Question: Allright stackxicans, how can I keep a div fixed in one direction only and move it with the scroll in the other direction in ?
Yes, on desktop browsers, it's quite easy using javascript. But have you ever tried to do that on iPad ..check <URL>:
- -
I always end up in unclean, laggy or ugly effects. The goal would be for the green header to only move horizontally and for the blue row to only move vertically on a scroll in the white content area.

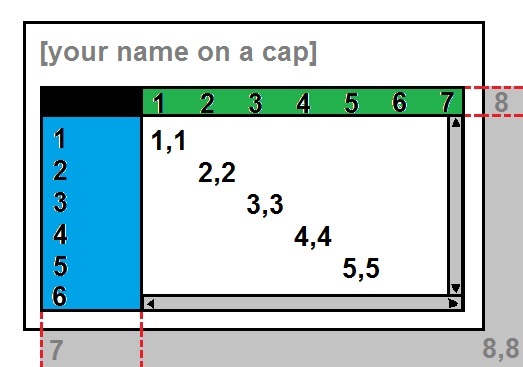
Answer: In case anybody else is having a similar problem, here's my "solution". Disable
'''
-webkit-overflow-scrolling: touch;
'''
on your element of interest, then you can use sth. like
'''
var element = $("#element");
element.bind('touchmove', function (e) {
scrollTop = element.scrollTop();
scrollLeft = element.scrollLeft();
$(".yAxisHeader").css({ left: 0, top: -scrollTop });
$(".xAxisHeader").css({ top: 0, left: -scrollLeft });
});
'''
as know from desktop browser solutions. Trade-off: the nice smooth-scrolling-inertia effect is lost.